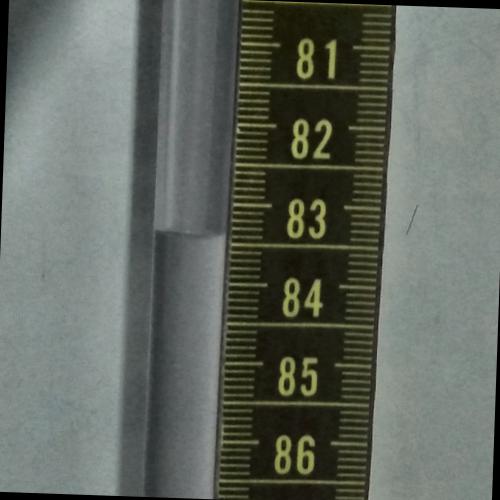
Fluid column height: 83.4 cm